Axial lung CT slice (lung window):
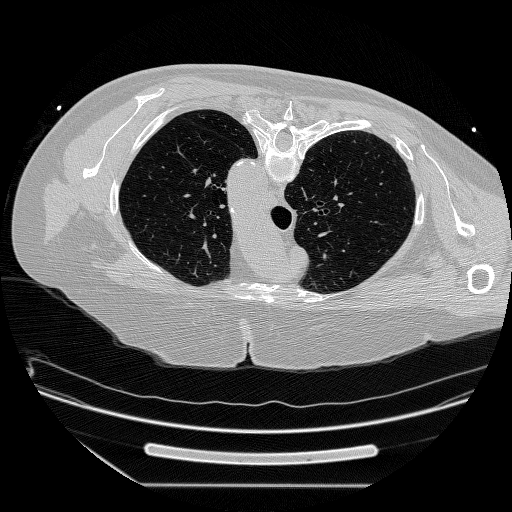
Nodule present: no